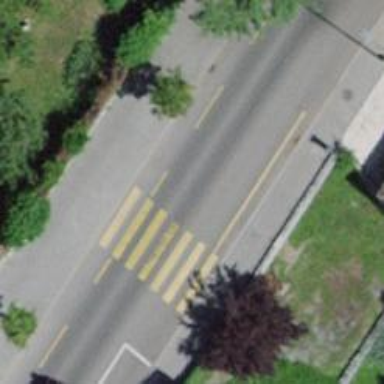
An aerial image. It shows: Uncontrolled zebra crossing with notable zebra markings.